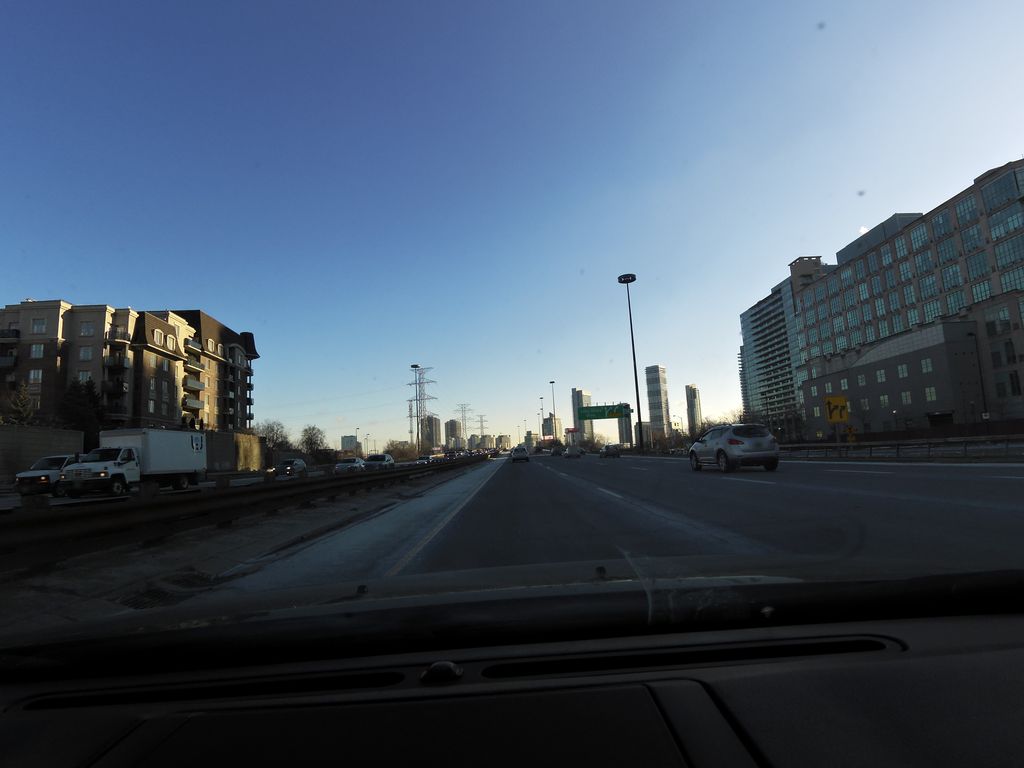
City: toronto